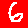
Digit: 6